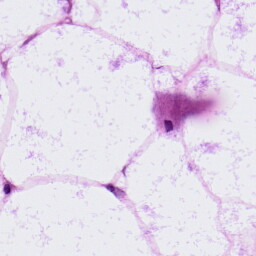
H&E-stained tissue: LymphNode